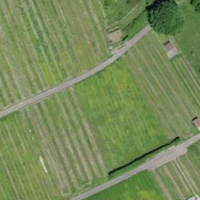
EUNIS habitat code: 25
Species observed at this site:
Certhia brachydactyla
Corvus corone
Turdus philomelos
Emberiza citrinella
Dendrocopos major
Emberiza cirlus
Turdus viscivorus
Aegithalos caudatus
Buteo buteo
Sylvia atricapilla
Spinus spinus
Phylloscopus collybita
Poecile palustris
Gallinula chloropus
Dendrocoptes medius
Erithacus rubecula
Anthyllis vulneraria
Dryocopus martius
Pica pica
Phoenicurus ochruros
Sitta europaea
Garrulus glandarius
Columba livia
Saxicola rubicola
Falco tinnunculus
Picus viridis
Ficedula hypoleuca
Periparus ater
Corvus corax
Accipiter nisus
Cyanistes caeruleus
Lophophanes cristatus
Sturnus vulgaris
Troglodytes troglodytes
Tulipa sylvestris
Chloris chloris
Streptopelia decaocto
Corvus frugilegus
Linaria cannabina
Ciconia ciconia
Passer domesticus
Fringilla coelebs
Regulus ignicapilla
Clematis vitalba
Coloeus monedula
Passer montanus
Turdus merula
Columba palumbus
Carduelis carduelis
Parus major
Hirundo rustica
Milvus milvus
Regulus regulus
Coccothraustes coccothraustes
Motacilla alba